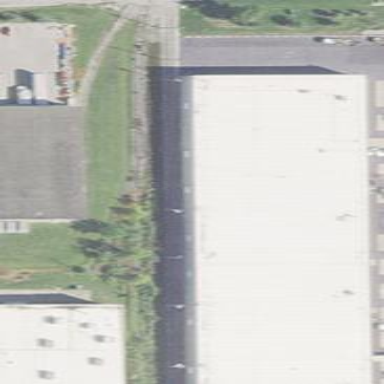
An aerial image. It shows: Warehouse.